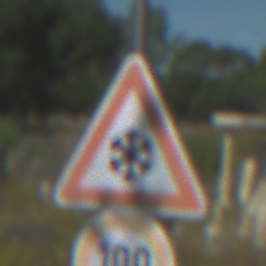
Verkehrszeichen: SchneeOderEisglaette
Zusatzzeichen unten: Geschwindigkeit100
Umgebung: Outdoor, Special
Tageszeit: Midday
Wetter: PartlyCloudy
Licht: Natural
Jahreszeit: NotSpecified
Kontrast: HighContrast